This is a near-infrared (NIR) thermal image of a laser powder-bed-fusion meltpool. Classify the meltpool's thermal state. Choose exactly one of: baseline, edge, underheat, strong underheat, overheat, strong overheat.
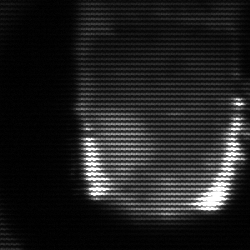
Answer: baseline